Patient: sex F, age 44
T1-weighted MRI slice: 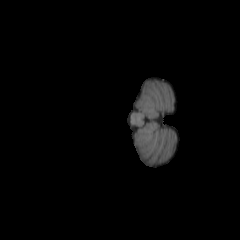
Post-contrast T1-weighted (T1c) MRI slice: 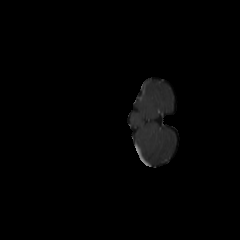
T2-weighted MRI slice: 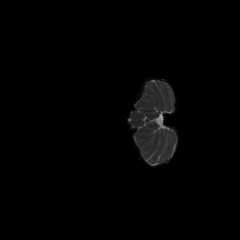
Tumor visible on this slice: no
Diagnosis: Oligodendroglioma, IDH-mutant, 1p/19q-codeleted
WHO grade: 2